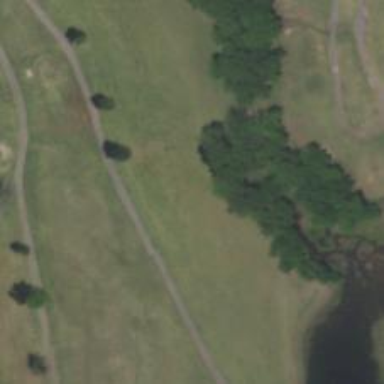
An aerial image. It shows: View of golf hole.